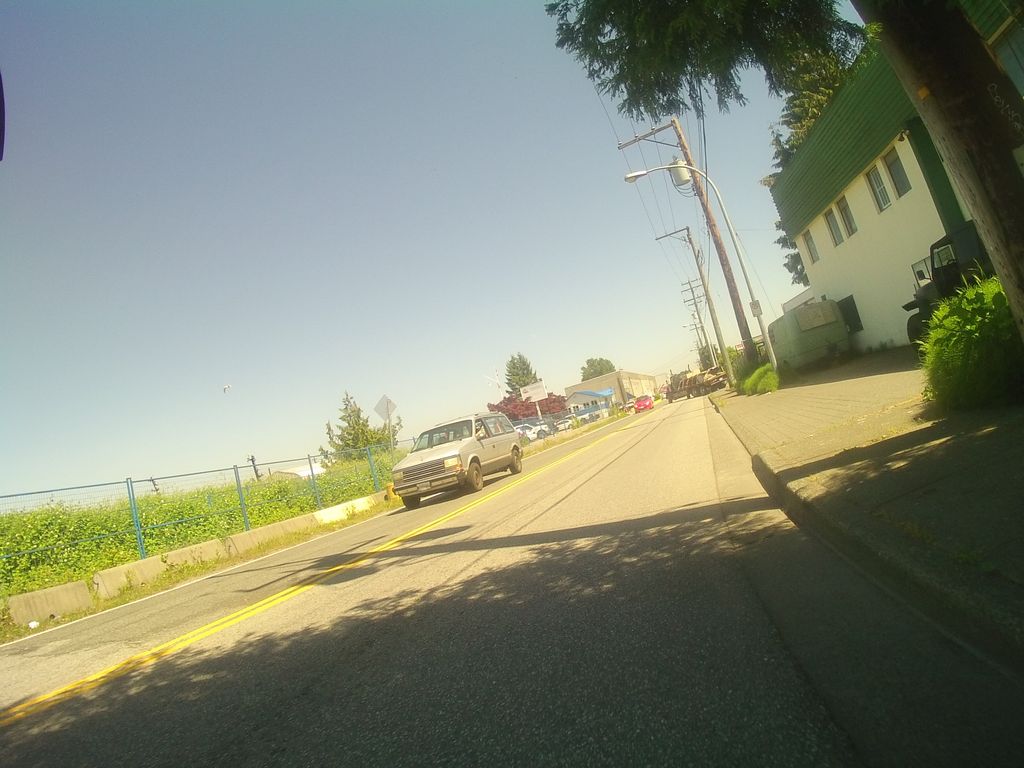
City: vancouver